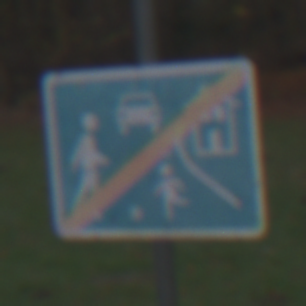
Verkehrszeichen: EndeVerkehrsberuhigterBereich
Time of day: SunriseSunset
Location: Outdoor (Nature)
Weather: PartlyCloudy
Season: Autumn
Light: Natural